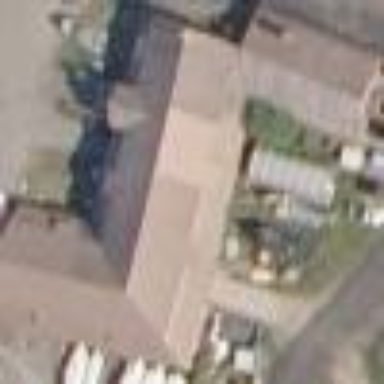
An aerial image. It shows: Warehouse used for storage.